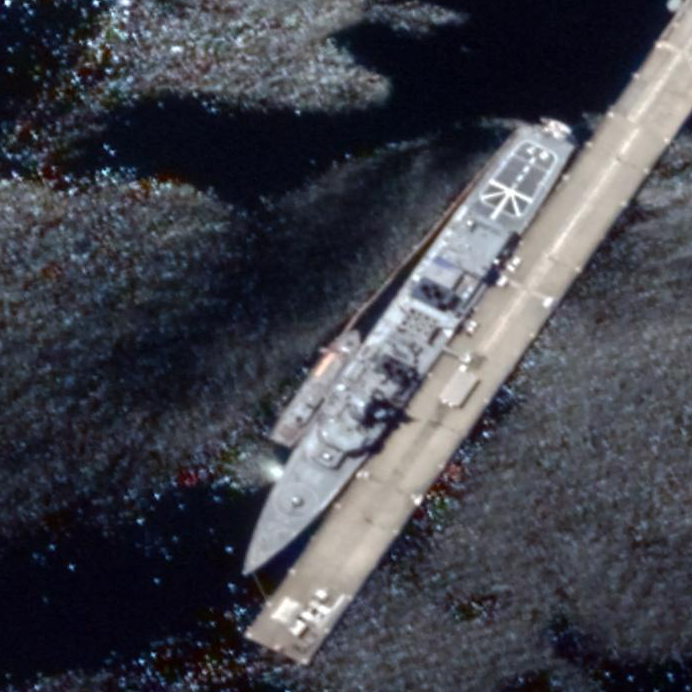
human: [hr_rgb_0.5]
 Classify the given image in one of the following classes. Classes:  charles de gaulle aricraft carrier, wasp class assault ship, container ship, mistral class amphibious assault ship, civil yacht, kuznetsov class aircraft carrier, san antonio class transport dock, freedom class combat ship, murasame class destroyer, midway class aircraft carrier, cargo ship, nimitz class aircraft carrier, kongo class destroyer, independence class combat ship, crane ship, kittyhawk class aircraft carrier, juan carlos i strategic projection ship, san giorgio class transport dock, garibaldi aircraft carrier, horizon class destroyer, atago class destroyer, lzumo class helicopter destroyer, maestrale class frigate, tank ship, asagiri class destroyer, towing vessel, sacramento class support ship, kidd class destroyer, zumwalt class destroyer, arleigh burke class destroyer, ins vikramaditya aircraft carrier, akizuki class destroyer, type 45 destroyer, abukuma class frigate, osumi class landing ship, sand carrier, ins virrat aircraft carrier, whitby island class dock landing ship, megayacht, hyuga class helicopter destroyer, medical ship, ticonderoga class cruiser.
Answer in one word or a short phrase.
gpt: Murasame class destroyer